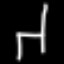
Label: chair